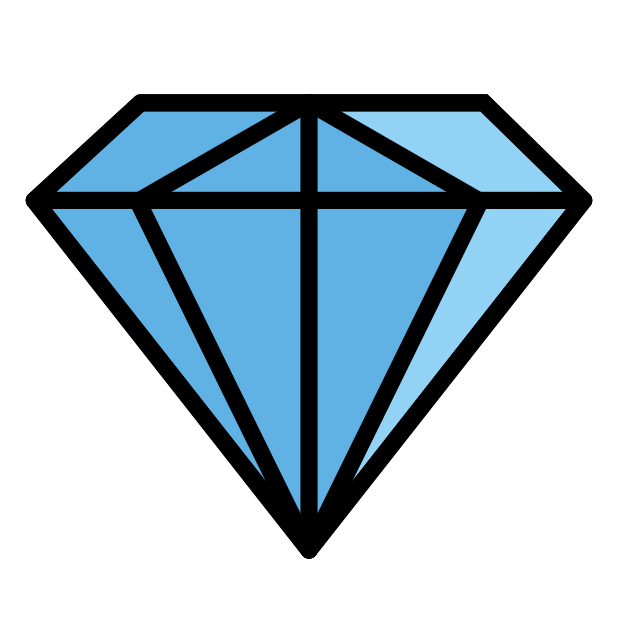
Emoji: 💎
Name: gem stone
Unicode: 0x1f48e